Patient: sex F, age 68
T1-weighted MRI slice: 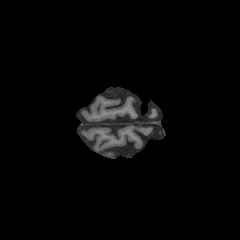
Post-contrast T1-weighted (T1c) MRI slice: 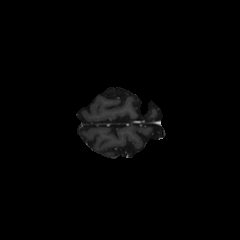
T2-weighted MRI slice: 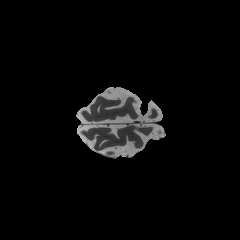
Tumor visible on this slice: no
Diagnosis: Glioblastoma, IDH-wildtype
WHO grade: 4